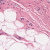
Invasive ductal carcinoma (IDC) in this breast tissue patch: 0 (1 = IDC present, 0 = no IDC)